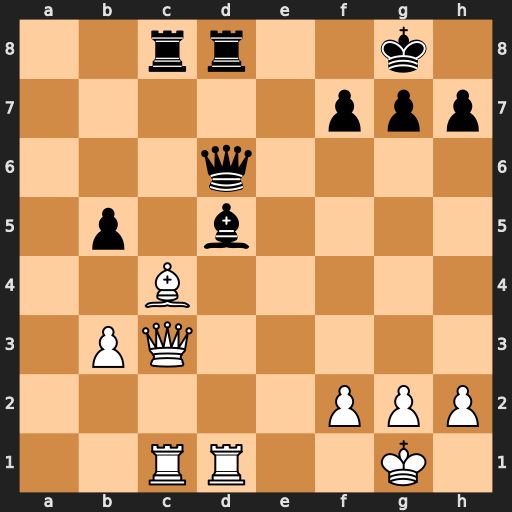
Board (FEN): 2rr2k1/5ppp/3q4/1p1b4/2B5/1PQ5/5PPP/2RR2K1
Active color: w
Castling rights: -
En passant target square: -
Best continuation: Rxd5 Qxd5 Bxd5 Rxc3 Rxc3